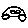
Label: car